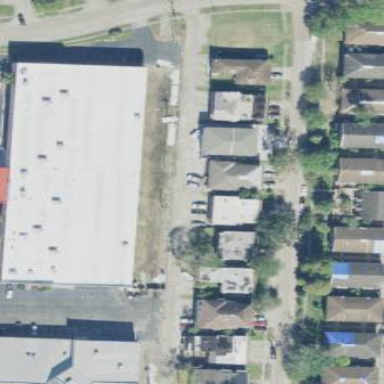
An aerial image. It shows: Building with bowling alley inside.